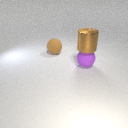
large brown rubber sphere to the left of large purple rubber sphere